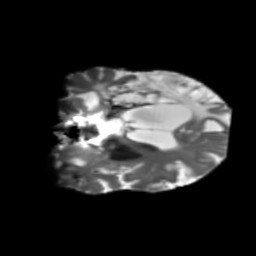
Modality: T2w
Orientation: coronal
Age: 71
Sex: female
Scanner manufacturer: siemens
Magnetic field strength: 3 T
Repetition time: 5.25 s
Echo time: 0.08 s